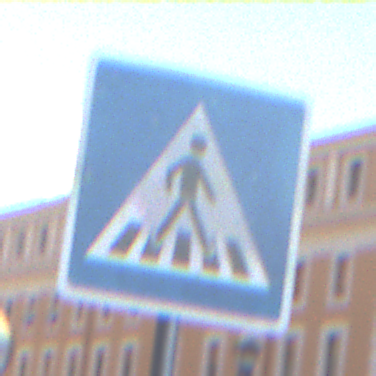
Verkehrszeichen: FussgaengerueberwegLinks
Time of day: SunriseSunset
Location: Outdoor (Urban)
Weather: Clear
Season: NotSpecified
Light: Natural